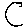
Label: moon